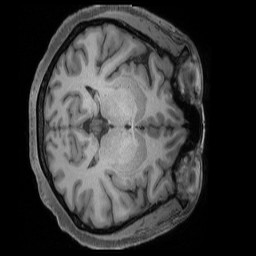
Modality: T1w
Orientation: axial
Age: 43
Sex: female
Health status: ill
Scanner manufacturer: siemens
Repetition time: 2.4 s
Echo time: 0.00231 s